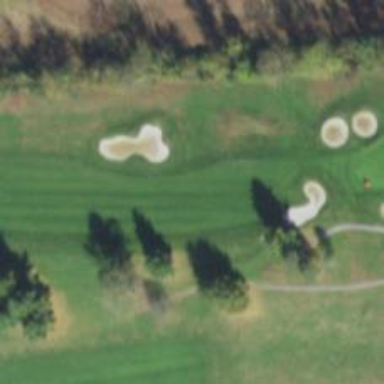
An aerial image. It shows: Golf hole.